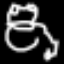
Label: frog